Question: I need to make a scroll box that can contain an unknown number of elements. Namely it needs to be able to scroll. I'm not quite sure how to do this. Please help.
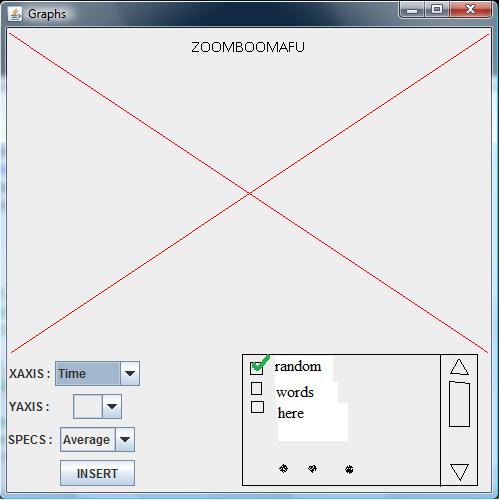
Answer: Use a JScrollPane with a JPanel wraped inside it. That way, you can add any number of elements to the JPanel without exceeding the panel's physical size using the JScrollPane.
Here is one part of the very famous oracle tutorial that explains the JScrollPane element:
<URL>
I hope this helps!